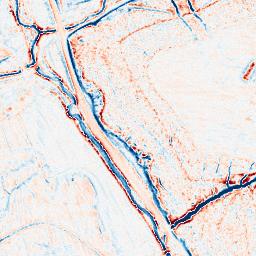
Category: edge_preserving
Decomposition family: anisotropic_diffusion
Decomposition parameters: iterations: 20
kappa: 50
gamma: 0.1
Upsampling method: cubic_catmull_rom
Upsampling parameters: scale: 2
Upsampling scale: 2